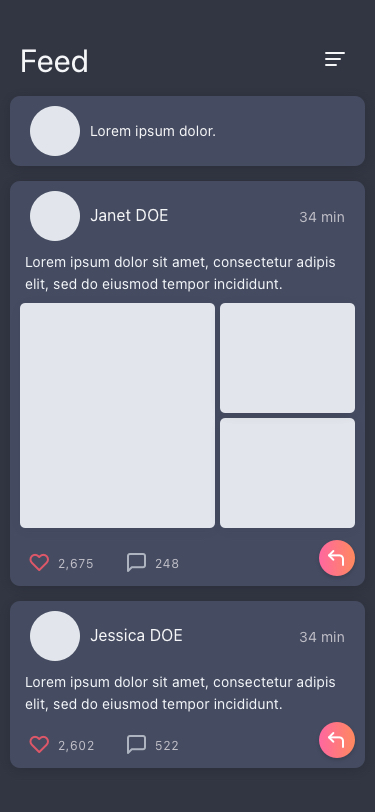
Text in this UI design:
522
2,602
Lorem ipsum dolor sit amet, consectetur adipis elit, sed do eiusmod tempor incididunt.
34 min
Jessica DOE
248
2,675
Lorem ipsum dolor sit amet, consectetur adipis elit, sed do eiusmod tempor incididunt.
34 min
Janet DOE
Lorem ipsum dolor.
Feed